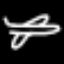
Label: airplane